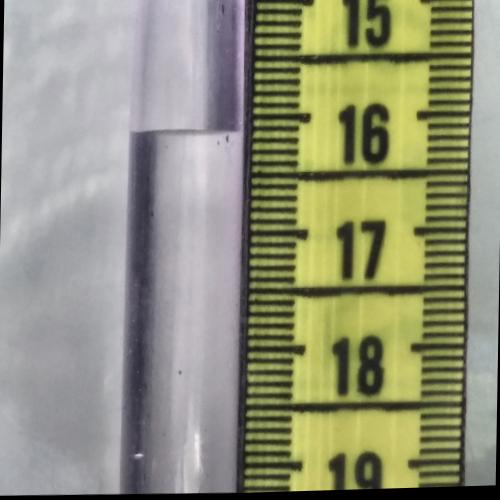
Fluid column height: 16.1 cm